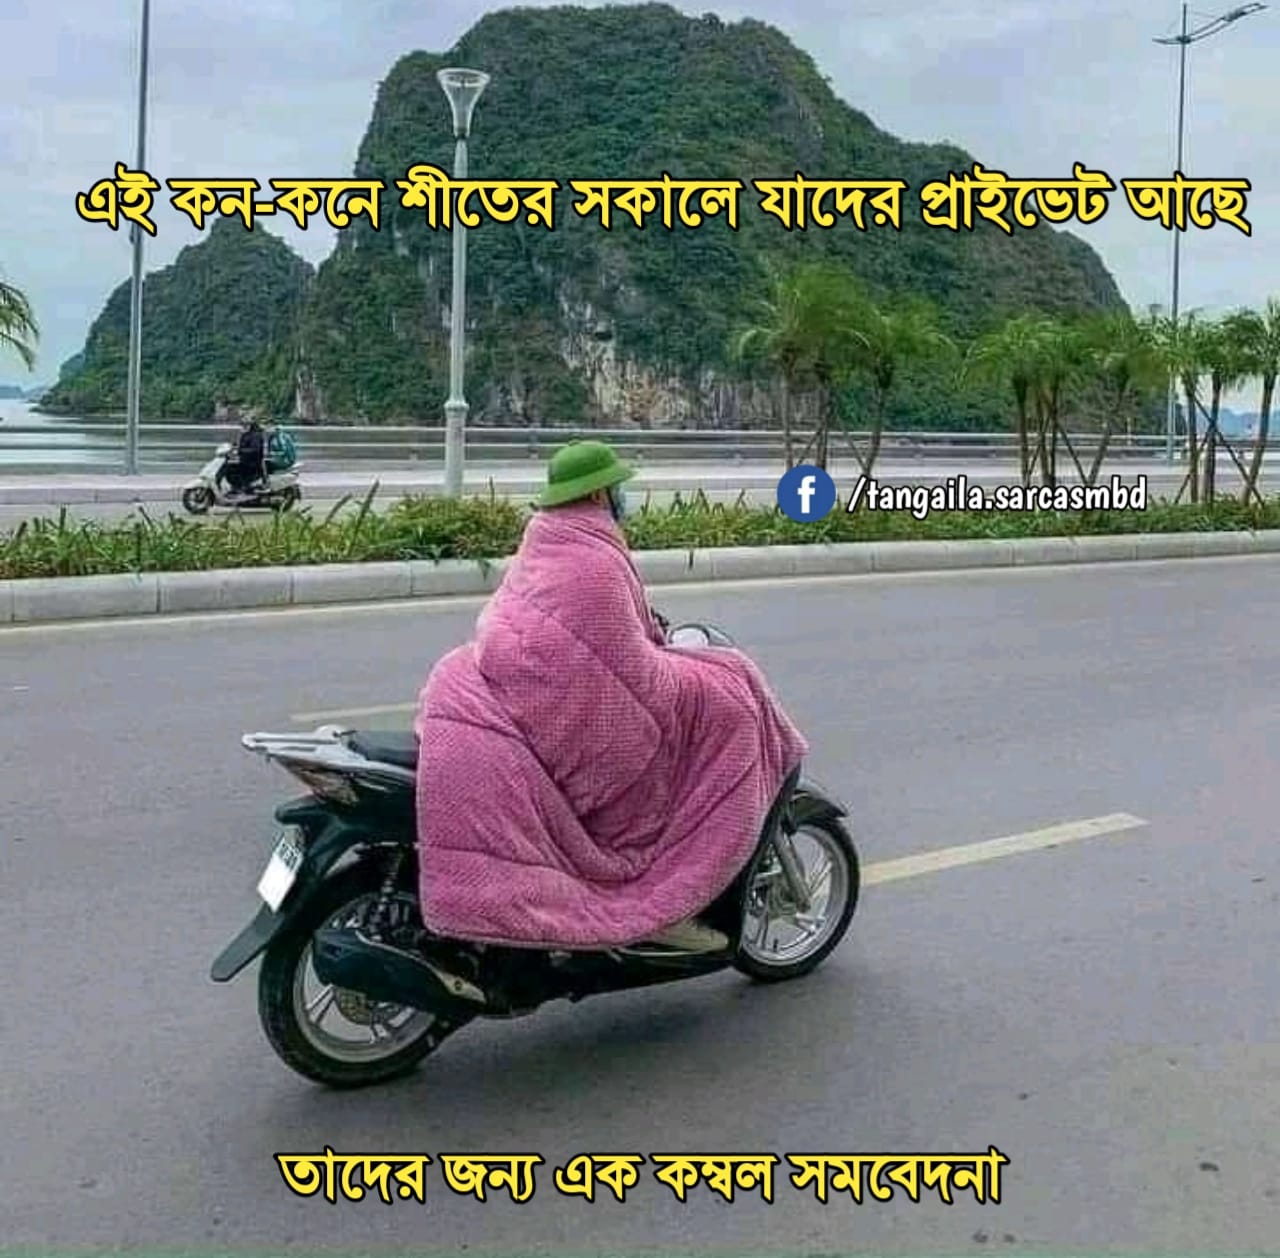
Caption: এই কন-কনে শীতের সকালে যাদের প্রাইভেট আছে   তাদের জন্য এক কম্বল সমবেদনা
Label: non-hate